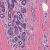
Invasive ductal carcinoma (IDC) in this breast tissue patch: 1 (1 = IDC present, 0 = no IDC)